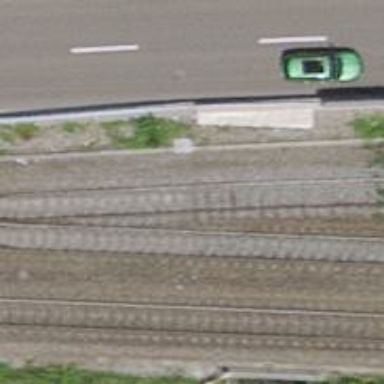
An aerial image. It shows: Single-track electrified railway with contact line.